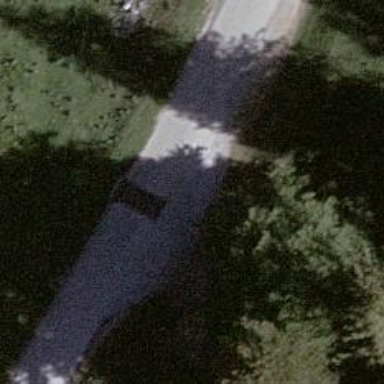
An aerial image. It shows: Passing place on the road.